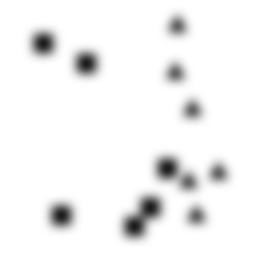
Squares: 6
Triangles: 6
Stars: 0
Total shapes: 12